一年级 · 算术
兔子叔叔的篮子里还剩多少个彩蛋?

答: 兔子叔叔的篮子里还剩 (

) 个彩蛋。
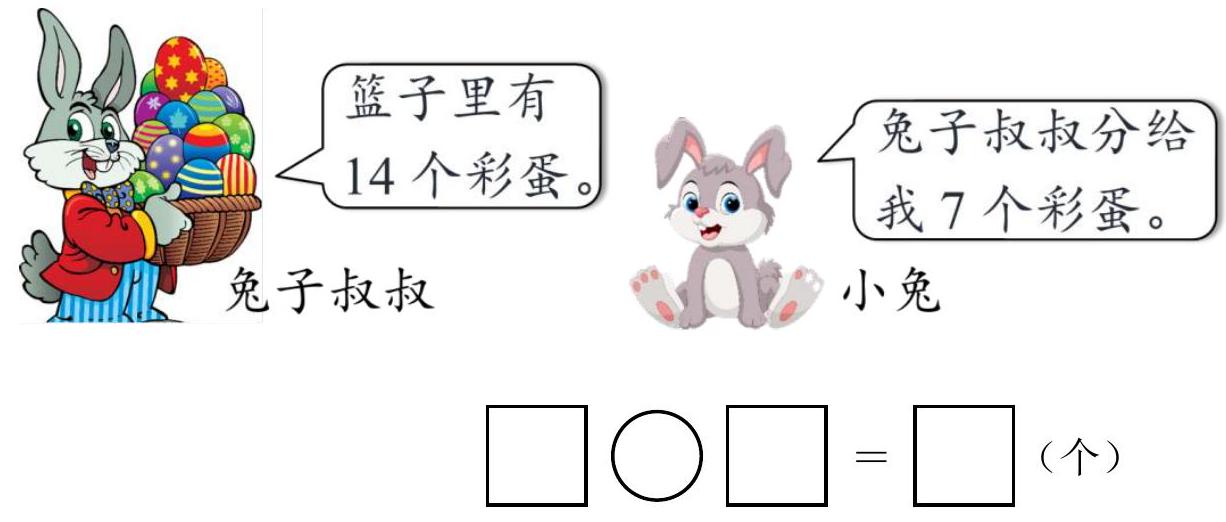
答案: 详解$14-7=7$ (个) 答: 兔子叔叔的篮子里还剩 7 个彩蛋。